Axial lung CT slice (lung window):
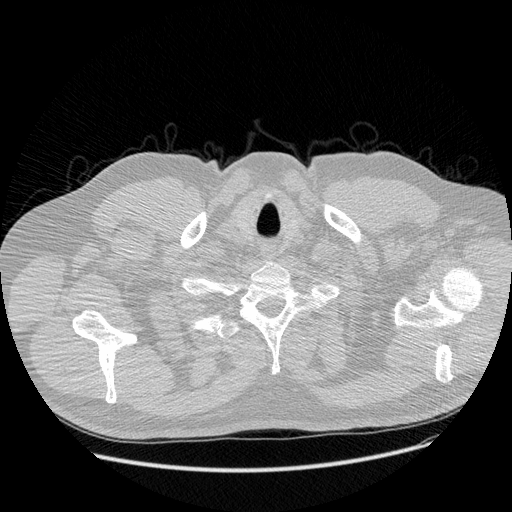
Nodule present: no